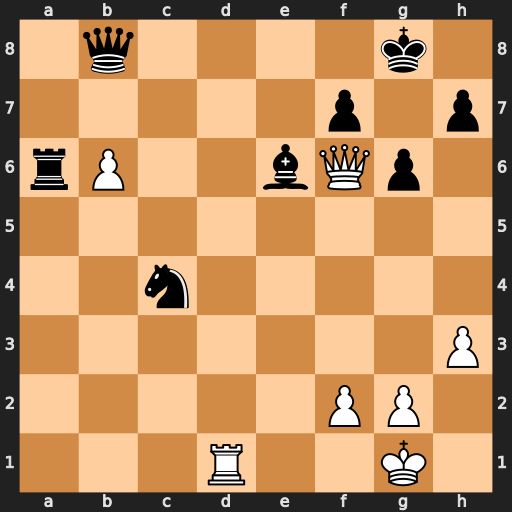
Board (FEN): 1q4k1/5p1p/rP2bQp1/8/2n5/7P/5PP1/3R2K1
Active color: w
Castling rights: -
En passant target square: -
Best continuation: Rd8+ Qxd8 Qxd8+